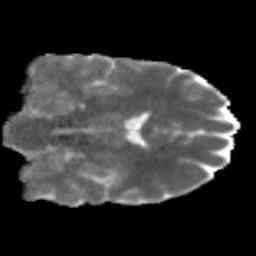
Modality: MD
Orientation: coronal
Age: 46
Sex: male
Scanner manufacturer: siemens
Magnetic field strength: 3 T
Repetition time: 5 s
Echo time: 0.092 s